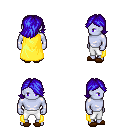
a pixel art fantasy rpg character, male body template, dark elf, purple skin, yellow cape, white pants, blue swoop hairstyle, brown slippers, four views (front, back, left, right), 2x2 character sprite sheet, small pixel art, hard edges, no anti-aliasing